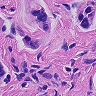
Metastatic tissue present: yes